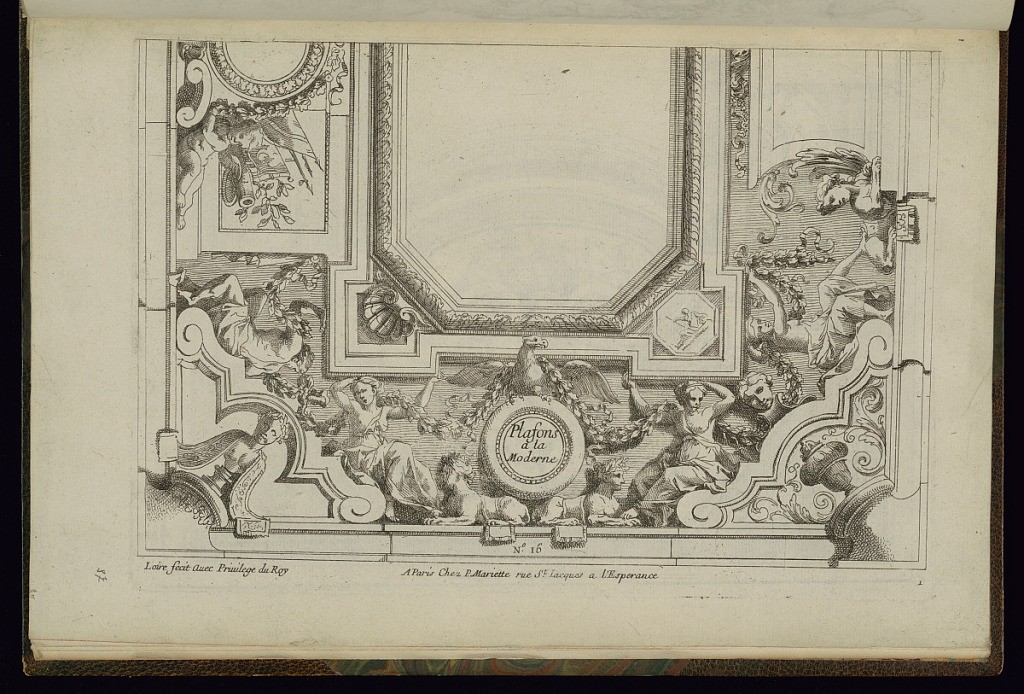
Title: Title Page
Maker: Nicolas Pierre Loir, French, 1624 - 1679
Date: ca.1660–1713
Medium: Etching on paper
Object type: Print
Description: Title page and design for a square or rectangular ceiling with a detailed view of one end. The center is blank and framed by a scrolling leaf running pattern molding with a shell or cartouche in the corners, showing different options for the design. The border is decorated with a frieze of female figures, putti, sphynx, eagles, arms, profile portrait bust or vase in the corners, foliate scrolls, s-scrolls, scrolling leaves (rinceaux), ribbons, and festoons of leaves. The plate is titled, numbered, and signed.